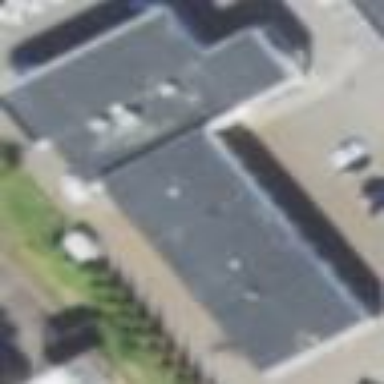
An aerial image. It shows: Building that houses car repair shop.